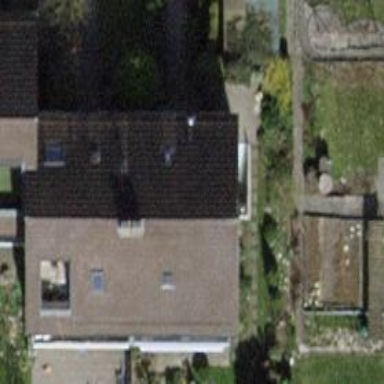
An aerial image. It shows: Building with tiled roof.